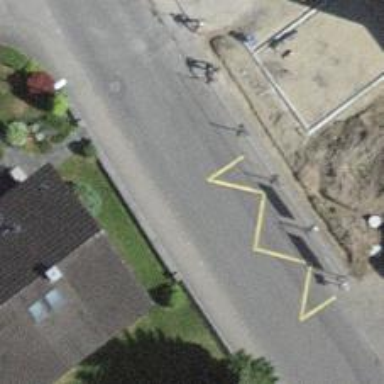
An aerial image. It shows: Bus stop with stop position for public transport.